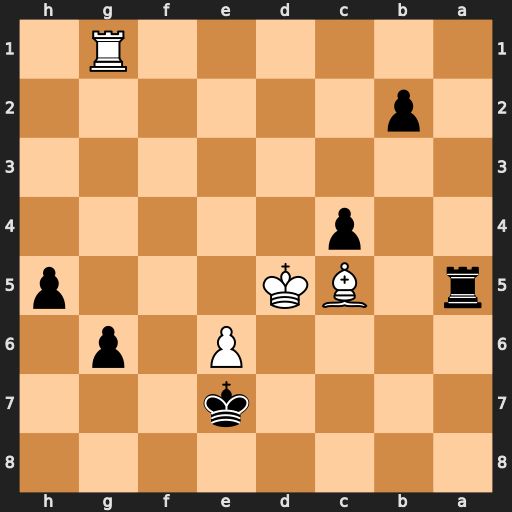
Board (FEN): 8/4k3/4P1p1/r1BK3p/2p5/8/1p6/6R1
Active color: b
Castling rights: -
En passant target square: -
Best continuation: Rxc5+ Kxc5 c3